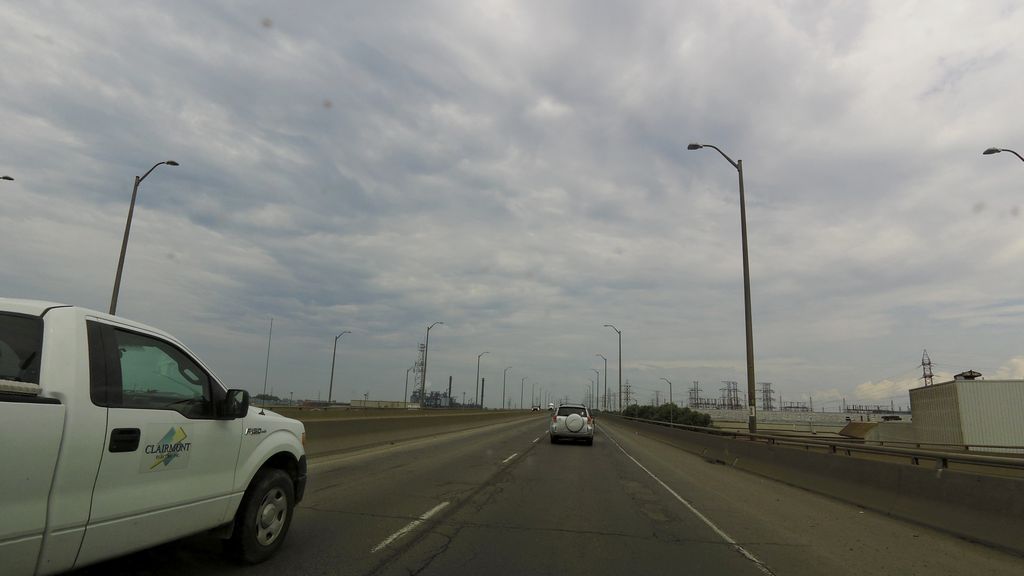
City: hamilton